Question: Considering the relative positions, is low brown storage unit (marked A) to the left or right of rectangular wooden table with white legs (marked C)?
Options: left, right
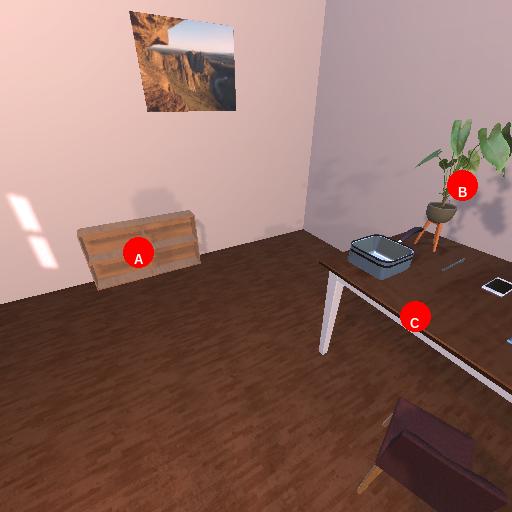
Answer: left